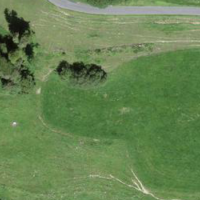
EUNIS habitat code: 25
Species observed at this site:
Milvus milvus